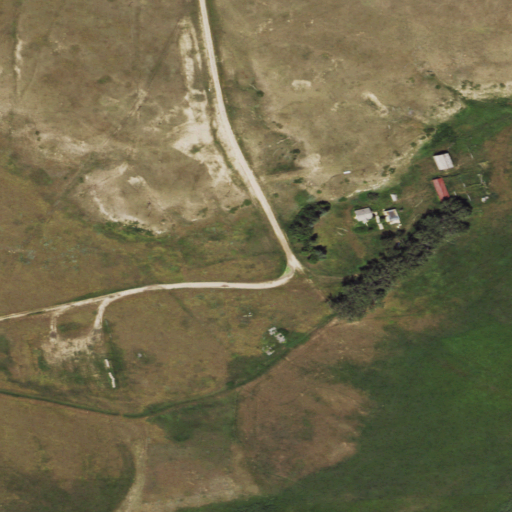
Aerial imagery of valley in Wyoming named Kelley Draw containing grassland, herbaceous wetlands, pasture, and open development